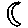
Label: moon